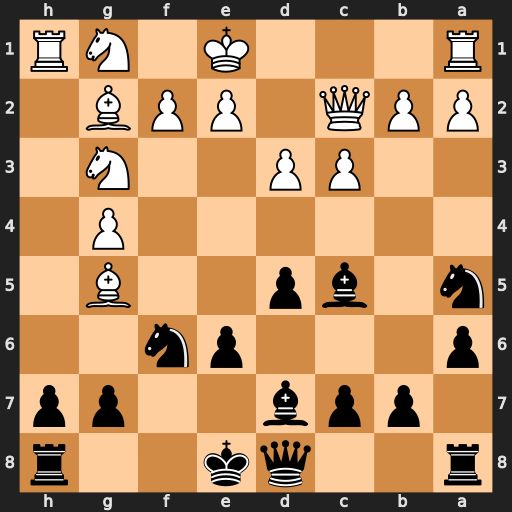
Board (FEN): r2qk2r/1ppb2pp/p3pn2/n1bp2B1/6P1/2PP2N1/PPQ1PPB1/R3K1NR
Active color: b
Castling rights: KQkq
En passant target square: -
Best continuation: Bxf2+ Kxf2 Nxg4+ Ke1 Qxg5